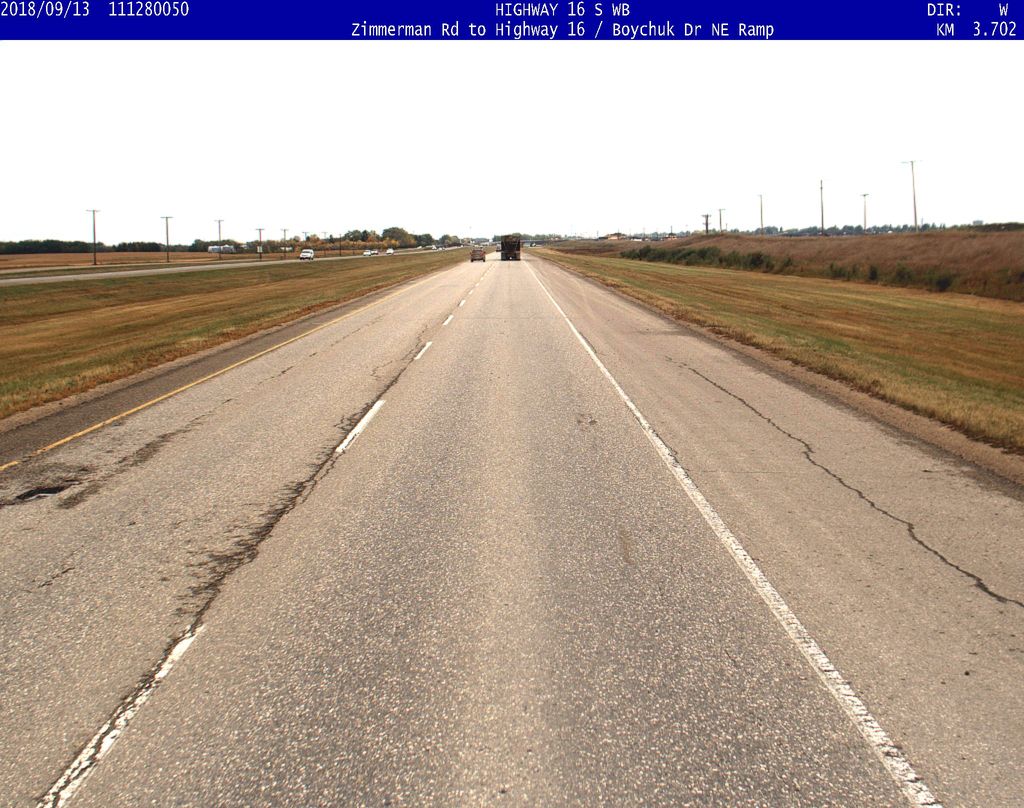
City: saskatoon